Question: i'm following the how do i series for lightswitch, and converting the code as i go from VB to C#
i'm getting stuck on a computed property that is multiplying two fields and returning the result
the error is "Cannot implicitly convert type 'decimal?' to 'decimal'. An explicit conversion exists (are you missing a cast?)".
i'm not sure why i would need a cast since they are both of the same type
'''
thanks,
Jason
'''
VB Code
'''
Private Sub LineItemTotal_Compute(ByRef result As Decimal)
result = Me.Quantity * Me.Price
End Sub
'''
C# Code
'''
private void LineItemTotal_Compute(ref decimal result)
{
result = this.Quantity * this.Price;
}
'''

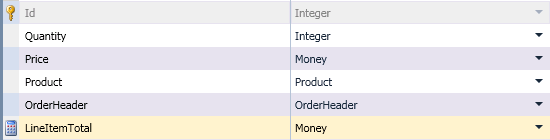
Answer: Your properties are 'decimal''?'s (nullable).
As the error states, you cannot implicitly convert a nullable decimal to an ordinary (non-nullable) decimal.
Instead, you can write '?? 0' to coalesce to '0' if it's null.
However, you should consider making the other columns non-nullable as well to avoid the issue altogether.